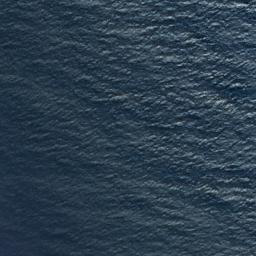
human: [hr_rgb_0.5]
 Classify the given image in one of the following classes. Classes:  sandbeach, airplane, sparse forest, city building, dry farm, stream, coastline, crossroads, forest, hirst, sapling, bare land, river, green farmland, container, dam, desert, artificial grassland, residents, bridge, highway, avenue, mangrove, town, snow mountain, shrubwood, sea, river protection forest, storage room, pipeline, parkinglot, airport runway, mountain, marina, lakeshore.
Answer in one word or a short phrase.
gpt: sea